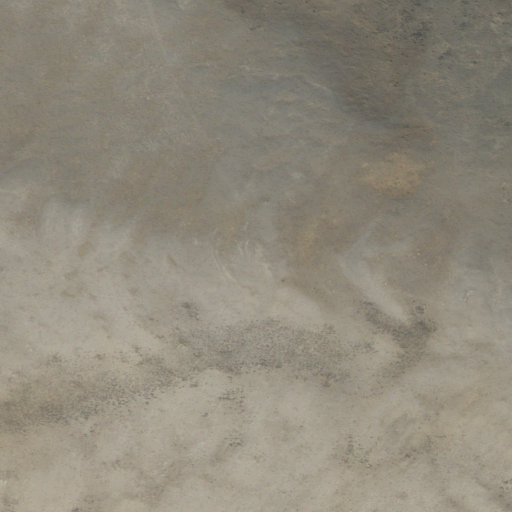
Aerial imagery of ridge(s) in Idaho named Horse Ridge containing shrub and grassland